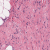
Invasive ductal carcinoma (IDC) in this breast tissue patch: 0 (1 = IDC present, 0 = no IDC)